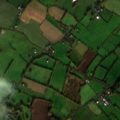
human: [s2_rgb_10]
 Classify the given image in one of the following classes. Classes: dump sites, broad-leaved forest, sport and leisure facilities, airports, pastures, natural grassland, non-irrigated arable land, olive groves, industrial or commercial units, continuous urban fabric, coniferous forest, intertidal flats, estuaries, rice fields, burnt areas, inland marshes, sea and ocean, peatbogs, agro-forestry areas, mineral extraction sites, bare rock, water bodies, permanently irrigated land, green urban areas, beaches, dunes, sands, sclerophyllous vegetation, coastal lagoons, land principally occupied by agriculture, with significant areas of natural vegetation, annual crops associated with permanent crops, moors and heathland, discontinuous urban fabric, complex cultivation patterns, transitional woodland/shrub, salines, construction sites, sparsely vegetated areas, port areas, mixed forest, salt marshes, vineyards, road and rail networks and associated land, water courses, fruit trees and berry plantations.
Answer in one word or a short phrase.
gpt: non-irrigated arable land, pastures